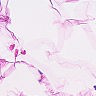
Metastatic tissue present: no